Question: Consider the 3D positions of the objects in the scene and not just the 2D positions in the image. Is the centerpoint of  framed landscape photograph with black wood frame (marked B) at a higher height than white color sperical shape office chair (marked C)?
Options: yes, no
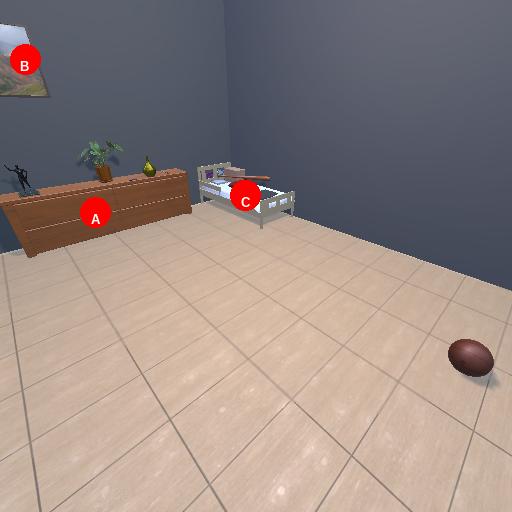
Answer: yes